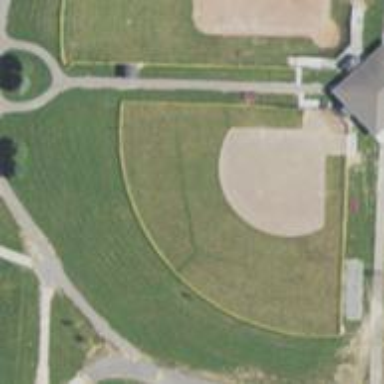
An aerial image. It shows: Baseball pitch for leisure and sports activities.